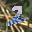
Label: 2